Field crop: tomato
Growth stage: 1
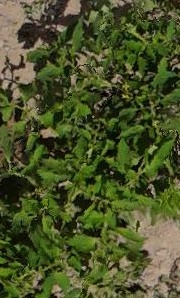
Species: tomato